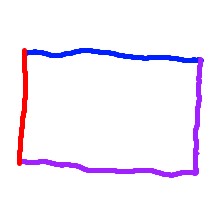
Shape: rectangle